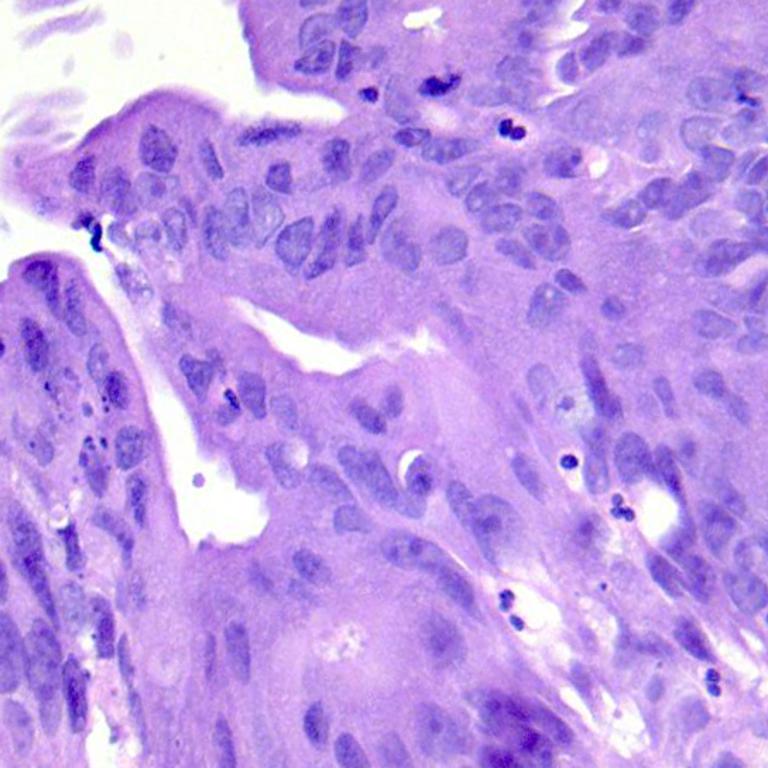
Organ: colon
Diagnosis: adenocarcinomas